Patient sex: M
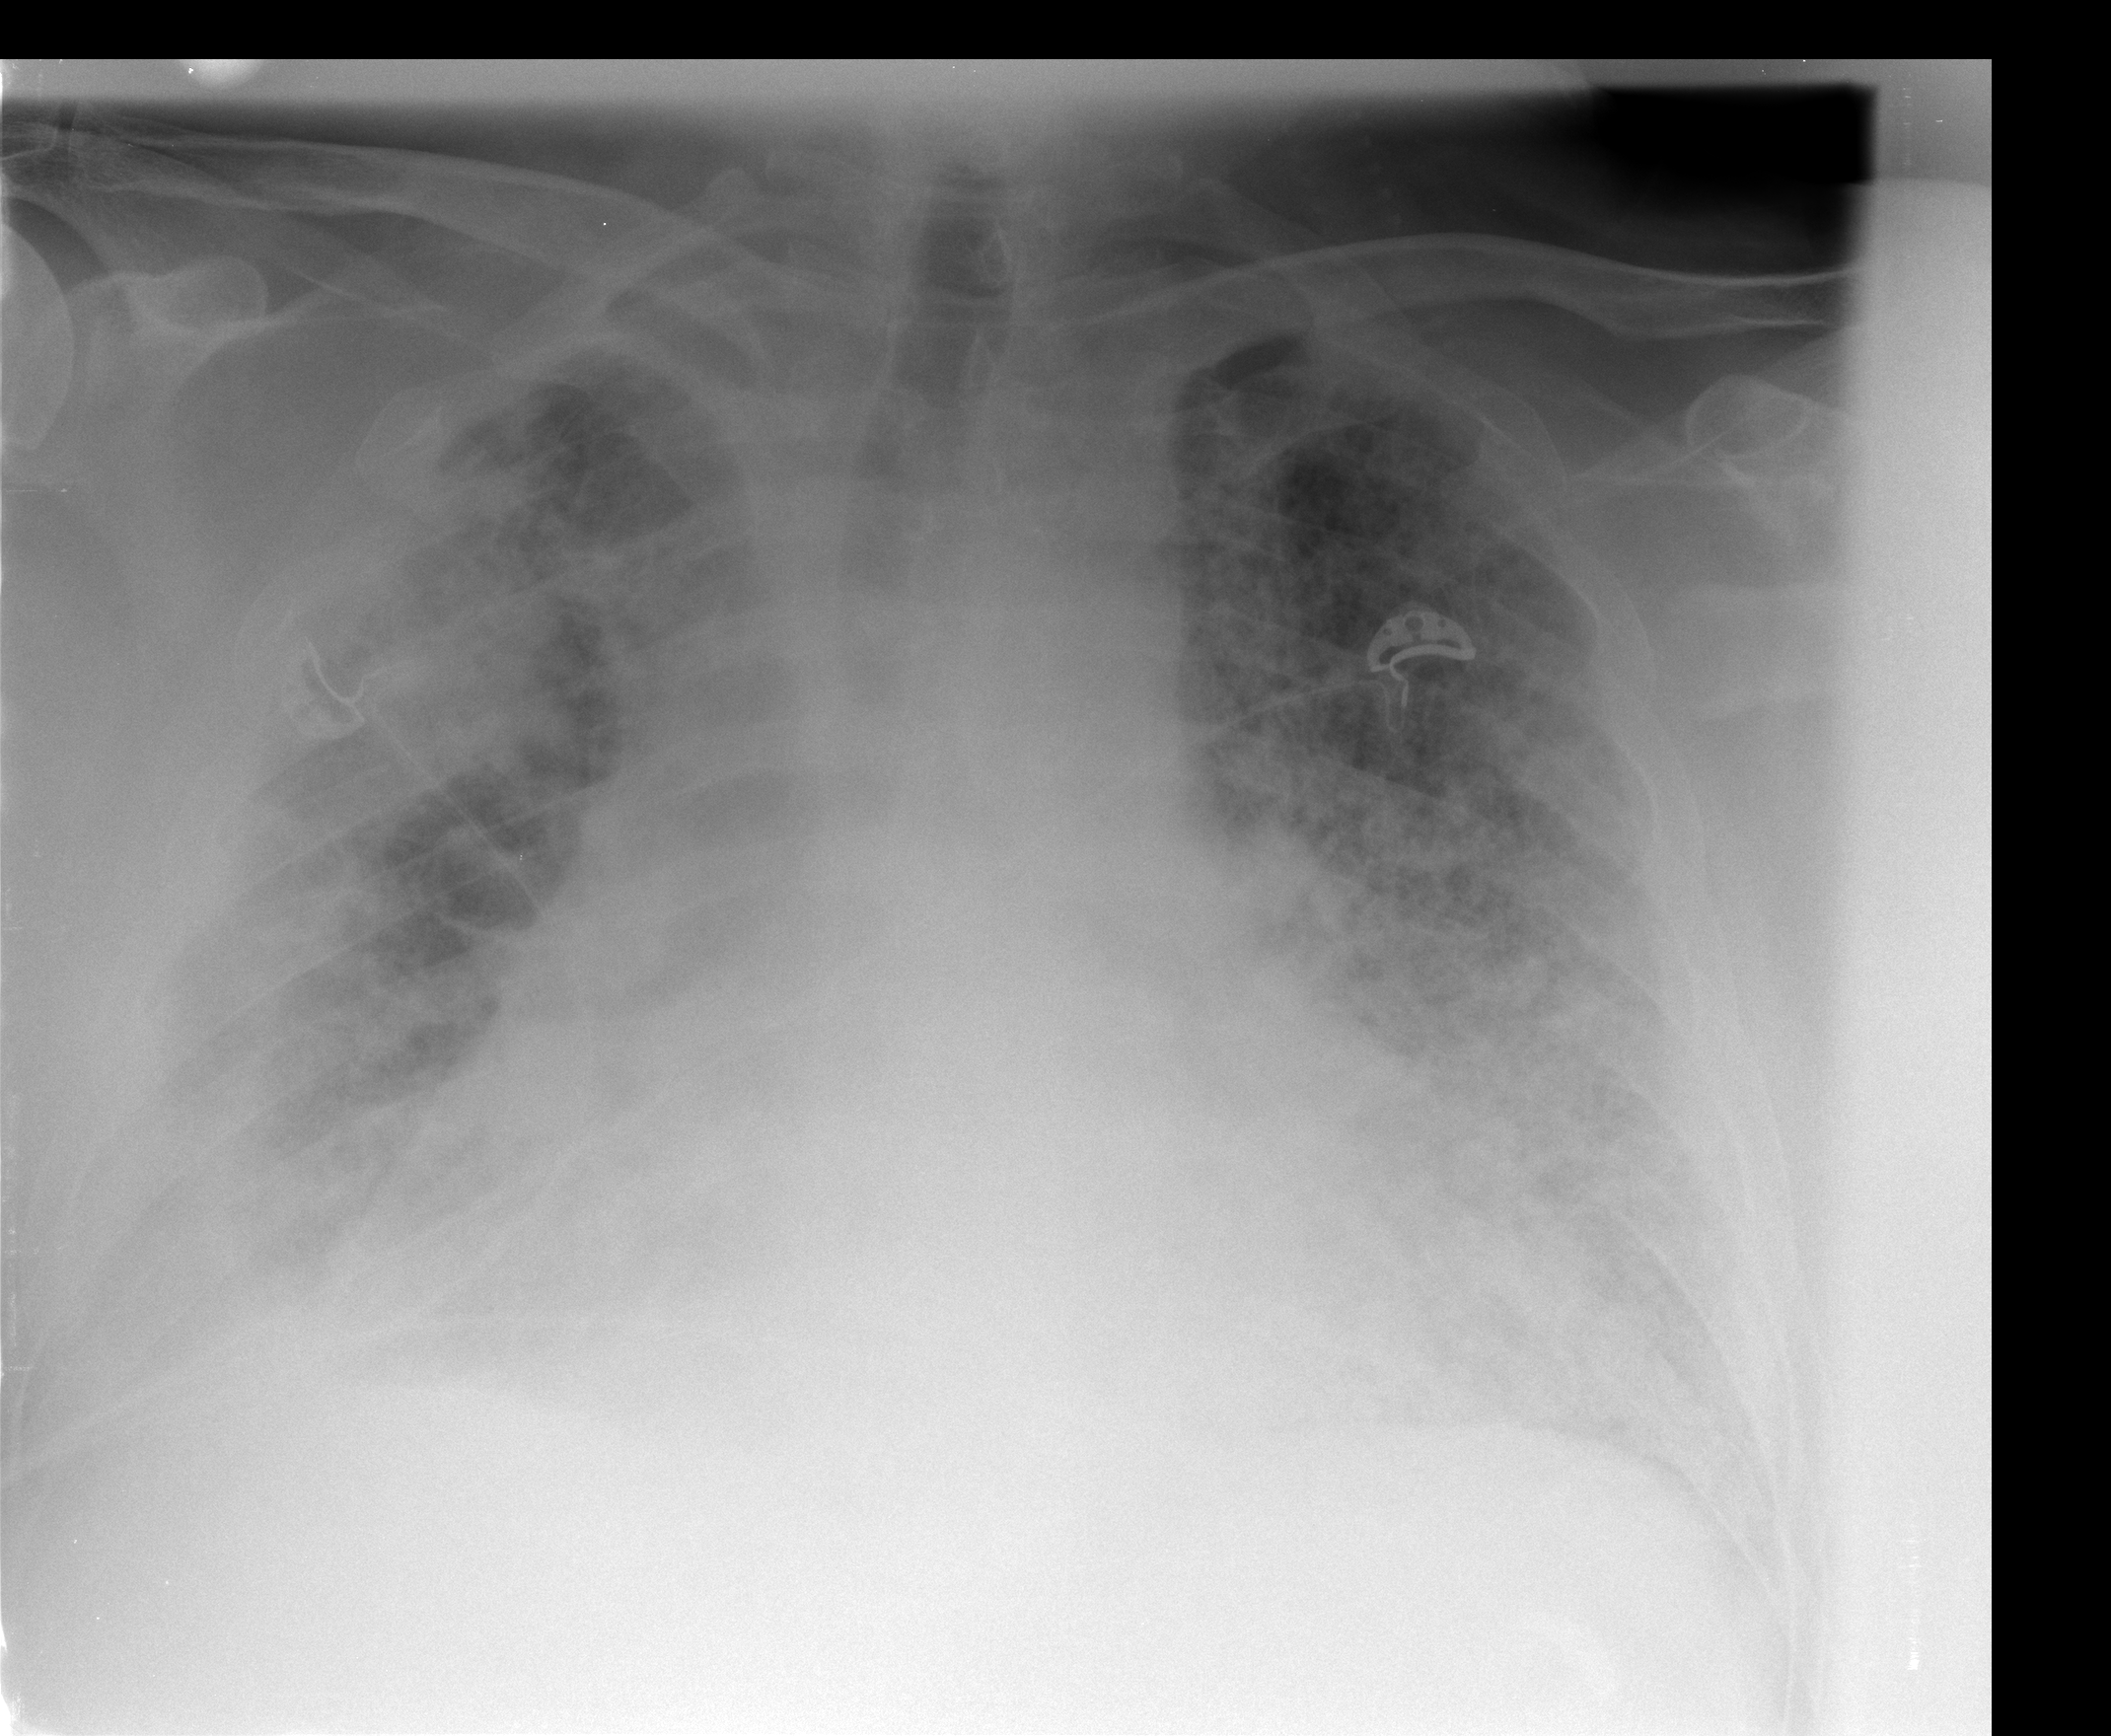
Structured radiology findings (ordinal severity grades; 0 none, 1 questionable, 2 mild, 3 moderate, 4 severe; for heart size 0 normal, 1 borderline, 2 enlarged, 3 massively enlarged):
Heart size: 2
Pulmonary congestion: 2
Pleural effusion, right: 3
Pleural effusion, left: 0
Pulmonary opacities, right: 4
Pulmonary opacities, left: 4
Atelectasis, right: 3
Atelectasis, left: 3